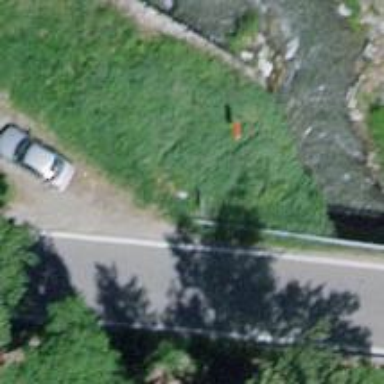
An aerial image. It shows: Pole supporting pipeline marker with roof cover.